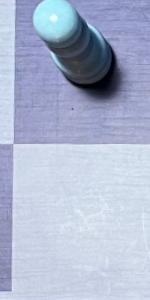
Label: Empty